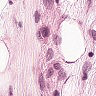
Metastatic tissue present: yes